Question: I am doing an contact list android application but i have a small problem with my screens.
Here is my search.xml code:
'''
<?xml version="1.0" encoding="utf-8" ?>
<LinearLayout xmlns:android="http://schemas.android.com/apk/res/android" android:orientation="vertical"
android:layout_width="fill_parent"
android:layout_height="fill_parent">
<LinearLayout
android:orientation="horizontal"
android:layout_width="fill_parent"
android:layout_height="wrap_content">
<EditText android:id="@+id/searchText"
android:hint="@string/searchDefault"
android:layout_width="fill_parent"
android:layout_height="wrap_content"
android:layout_weight="1" />
<Button android:id="@+id/searchButton"
android:text="Search"
android:layout_width="wrap_content"
android:layout_height="wrap_content" />
</LinearLayout>
<ListView
android:id="@android:id/list"
android:layout_width="fill_parent"
android:layout_height="fill_parent" />
</LinearLayout>
enter code here
'''
Here is my detalii.xml:
'''
<?xml version="1.0" encoding="utf-8"?>
<LinearLayout xmlns:android="http://schemas.android.com/apk/res/android"
android:orientation="vertical"
android:layout_width="fill_parent"
android:layout_height="fill_parent">
<TextView
android:id="@+id/name"
android:layout_width="wrap_content"
android:layout_height="wrap_content"/>
<ListView
android:id="@android:id/list"
android:layout_width="fill_parent"
android:layout_height="fill_parent"/>
</LinearLayout>
'''
My problem is that my screen appears like image from below but i want detalii to appear on entire screen.I dont know what am i doing wrong.Could anybody give me a solution?

This is my search.java:
'''
package org.example.dbcontactconsole;
import android.app.ListActivity;
import android.content.Intent;
import android.database.Cursor;
import android.database.sqlite.SQLiteDatabase;
import android.os.Bundle;
import android.view.View;
import android.view.View.OnClickListener;
import android.widget.Button;
import android.widget.EditText;
import android.widget.ListView;
import android.widget.SimpleCursorAdapter;
import static android.provider.BaseColumns._ID;
public class Search extends ListActivity {
private static int[] TO = {R.id.rowid,R.id.name, R.id.mobilephone, R.id.email };
private static String[] FROM = {_ID,DbConstants.NAME, DbConstants.PHONE, DbConstants.EMAIL, };
private Button sButton;
private ListView lv1;
private static SQLiteDatabase db;
private DbCreate contacts;
private Cursor cursor;
private EditText searchText;
protected SimpleCursorAdapter adapter;
protected void onCreate(Bundle savedInstanceState){
super.onCreate(savedInstanceState);
setContentView(R.layout.search);
searchText=(EditText)findViewById(R.id.searchText);
sButton=(Button)findViewById(R.id.searchButton);
sButton.setOnClickListener(new OnClickListener() {
public void onClick(View v) {
// TODO Auto-generated method stub
showDatabaseContent();
lv1 = getListView();
lv1.setTextFilterEnabled(true);
}
});
}
private Cursor getContacts() {
db = contacts.getReadableDatabase();
cursor = db.rawQuery("SELECT _id,name, phone, email FROM contactTest1 WHERE name LIKE ?",
new String[]{searchText.getText().toString()+"%"});
startManagingCursor(cursor);
return cursor;
}
public void showDatabaseContent(){
contacts = new DbCreate(this);
try {
cursor = getContacts();
showContacts(cursor);
} finally {
contacts.close();
db.close();
}
}
private void showContacts(Cursor cursor) {
//set up data binding
adapter = new SimpleCursorAdapter(this, R.layout.item, cursor, FROM, TO);
setListAdapter(adapter);
}
public void onListItemClick(ListView parent, View v, int position, long id) {
Intent abaintent = new Intent(this,Detalii.class);
Cursor cursor = (Cursor) adapter.getItem(position);
abaintent.putExtra("Contact_ID", cursor.getInt(cursor.getColumnIndex("_id")));
startActivity(abaintent);
}
}
'''
Here is my Detalii.java:
'''
package org.example.dbcontactconsole;
import java.util.ArrayList;
import java.util.List;
import android.app.ListActivity;
import android.content.Intent;
import android.database.Cursor;
import android.database.sqlite.SQLiteDatabase;
import android.net.Uri;
import android.os.Bundle;
import android.view.LayoutInflater;
import android.view.View;
import android.view.ViewGroup;
import android.widget.ArrayAdapter;
import android.widget.ListView;
import android.widget.TextView;
public class Detalii extends ListActivity
{
protected TextView contactName;
protected TextView contactPhone;
protected TextView email;
protected int contactId;
protected List<Actiune> actiune;
protected ActiuneAdapter adapter;
@Override
public void onCreate(Bundle savedInstanceState) {
super.onCreate(savedInstanceState);
setContentView(R.layout.detalii);
contactId = getIntent().getIntExtra("Contact_ID",0);
SQLiteDatabase db = (new DbCreate(this)).getWritableDatabase();
Cursor cursor = db.rawQuery("SELECT name,phone,email FROM contactTest1 WHERE _id=?",new String[]{""+contactId});
if (cursor.getCount() == 1)
{
cursor.moveToFirst();
contactName = (TextView) findViewById(R.id.name);
contactName.setText(cursor.getString(cursor.getColumnIndex("name")));
actiune= new ArrayList<Actiune>();
String phoneString=cursor.getString(cursor.getColumnIndex("phone"));
if (phoneString!=null)
{
actiune.add(new Actiune("Suna la numar",phoneString,Actiune.ACTION_CALL));
}
String stringemail = cursor.getString(cursor.getColumnIndex("email"));
if (stringemail != null) {
actiune.add(new Actiune("Email", stringemail,Actiune.ACTION_EMAIL));
}
adapter = new ActiuneAdapter();
setListAdapter(adapter);
}
}
public void onListItemClick(ListView parent, View view, int position, long id) {
Actiune action = actiune.get(position);
Intent intent;
switch (action.getType()) {
case Actiune.ACTION_CALL:
Uri callUri = Uri.parse("tel:" + action.getData());
intent = new Intent(Intent.ACTION_CALL, callUri);
startActivity(intent);
break;
case Actiune.ACTION_EMAIL:
intent = new Intent(Intent.ACTION_SEND);
intent.setType("plain/text");
intent.putExtra(Intent.EXTRA_EMAIL, new String[]{action.getData()});
startActivity(intent);
break;
}
}
class ActiuneAdapter extends ArrayAdapter<Actiune> {
ActiuneAdapter() {
super(Detalii.this, R.layout.actiune_detalii, actiune);
}
@Override
public View getView(int position, View convertView, ViewGroup parent) {
Actiune action = actiune.get(position);
LayoutInflater inflater = getLayoutInflater();
View view = inflater.inflate(R.layout.actiune_detalii, parent, false);
TextView label = (TextView) view.findViewById(R.id.label);
label.setText(action.getLabel());
TextView data = (TextView) view.findViewById(R.id.data);
data.setText(action.getData());
return view;
}
}
}
'''
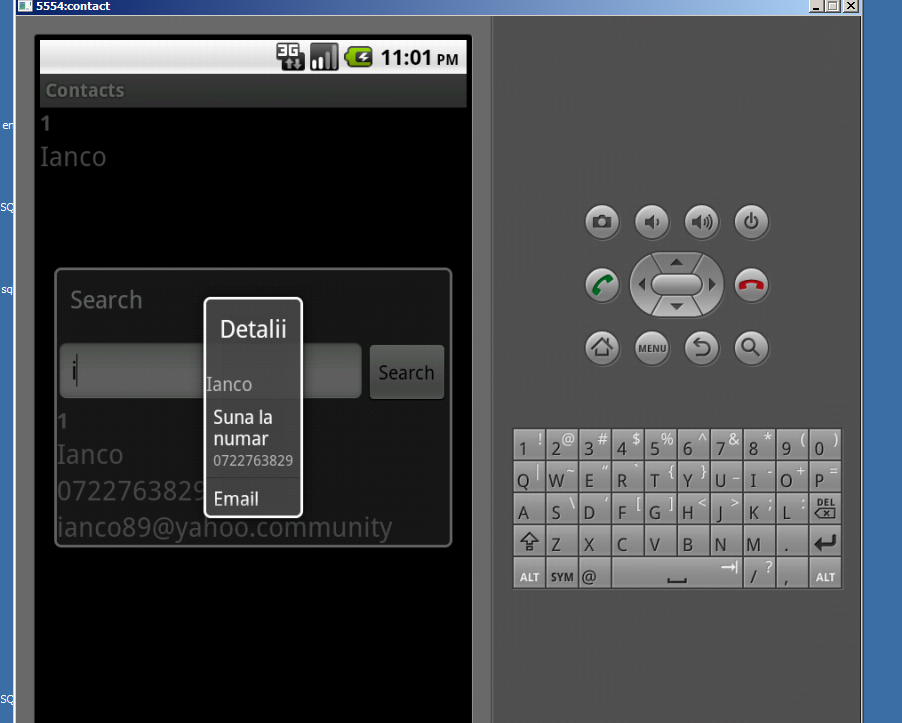
Answer: It looks like your Detalii activity has a dialog style set. If that is the case try changing it from this:
'''
<activity android:name=".Detalii" android:theme="@android:style/Theme.Dialog">
'''
to this:
'''
<activity android:name=".Detalii">
'''
This is just a guess since you didn't post your manifest...